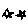
Label: star